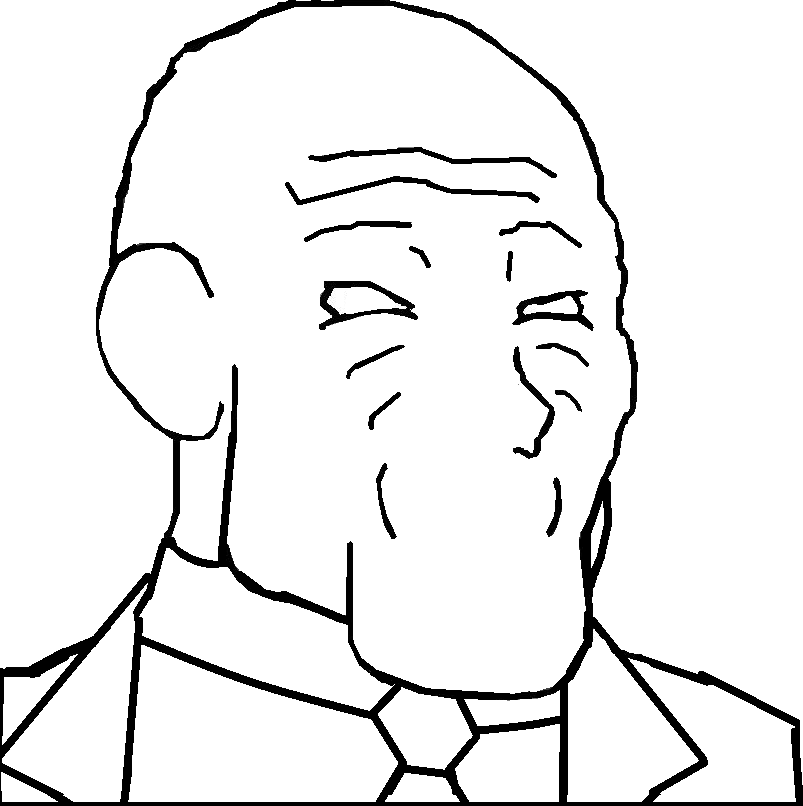
Label: 5_Grey_Chad